Question: I need to calculate the total number of weeks in a year in a culture-aware manner. So far I only found solutions that counted the number of days in a year (365/366) and divided it by 7. That is simply wrong because the year can begin in the last day of a week but that would still account for a week.
I am curios if there is support for this in .NET
---
Later edit : here's why the "365/7" doesn't work :

Notice how the first week starts on a Wednesday (Mi is short for Miercuri - Wednesday in Romanian). Using the 365/7 method these 5 days would count for 0.7 weeks whereas I need to have them counted as one week.
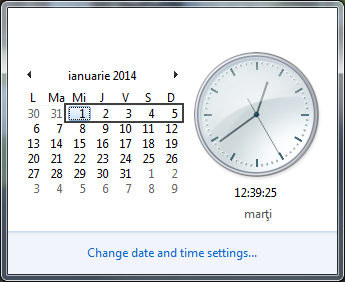
Answer: This should work:
'''
public static int GetWeeksInYearIso8601(int year, CultureInfo ci)
{
var lastDay = new DateTime(year, 12, 31);
DayOfWeek day = ci.Calendar.GetDayOfWeek(lastDay);
DateTimeFormatInfo dtf = ci.DateTimeFormat;
if (dtf.CalendarWeekRule == CalendarWeekRule.FirstFourDayWeek)
{
if (day >= DayOfWeek.Monday && day <= DayOfWeek.Wednesday)
{
lastDay = lastDay.AddDays(-7);
}
}
else if (dtf.CalendarWeekRule == CalendarWeekRule.FirstFullWeek)
{
if (day > dtf.FirstDayOfWeek)
{
lastDay = lastDay.AddDays(-7);
}
}
return ci.Calendar.GetWeekOfYear(lastDay, dtf.CalendarWeekRule, dtf.FirstDayOfWeek);
}
'''
Example:
'''
var germanSampleCulture = CultureInfo.CreateSpecificCulture("de-DE");
int weeksInYear = GetWeeksInYearIso8601(2013, germanSampleCulture); // 52
'''
Test with all cultures:
'''
CultureInfo[] cultures = CultureInfo.GetCultures(CultureTypes.AllCultures & ~CultureTypes.NeutralCultures);
foreach (CultureInfo culture in cultures)
{
Console.WriteLine("Culture: {0} ({1}) Weeks: {2}",
culture.DisplayName,
culture.ToString(),
GetWeeksInYearIso8601(2013, culture));
}
'''
Output:
'''
Culture: Bulgarian (bg) Weeks: 53
Culture: Catalan (ca) Weeks: 53
Culture: Chinese (Simplified) (zh-Hans) Weeks: 53
Culture: Czech (cs) Weeks: 53
Culture: Danish (da) Weeks: 52
Culture: German (de) Weeks: 52
Culture: Greek (el) Weeks: 53
Culture: English (en) Weeks: 53
Culture: Spanish (es) Weeks: 53
Culture: Finnish (fi) Weeks: 52
Culture: French (fr) Weeks: 53
Culture: Hebrew (he) Weeks: 53
Culture: Hungarian (hu) Weeks: 53
Culture: Icelandic (is) Weeks: 52
Culture: Italian (it) Weeks: 52
Culture: Japanese (ja) Weeks: 53
Culture: Korean (ko) Weeks: 53
Culture: Dutch (nl) Weeks: 52
Culture: Norwegian (no) Weeks: 52
Culture: Polish (pl) Weeks: 52
Culture: Portuguese (pt) Weeks: 53
Culture: Romansh (rm) Weeks: 52
Culture: Romanian (ro) Weeks: 53
Culture: Russian (ru) Weeks: 53
Culture: Croatian (hr) Weeks: 53
Culture: Slovak (sk) Weeks: 53
Culture: Albanian (sq) Weeks: 53
Culture: Swedish (sv) Weeks: 52
Culture: Thai (th) Weeks: 53
Culture: Turkish (tr) Weeks: 53
Culture: Urdu (ur) Weeks: 52
Culture: Indonesian (id) Weeks: 53
Culture: Ukrainian (uk) Weeks: 53
Culture: Belarusian (be) Weeks: 53
Culture: Slovenian (sl) Weeks: 53
Culture: Estonian (et) Weeks: 52
Culture: Latvian (lv) Weeks: 52
Culture: Lithuanian (lt) Weeks: 53
Culture: Tajik (tg) Weeks: 53
Culture: Persian (fa) Weeks: 53
Culture: Vietnamese (vi) Weeks: 53
Culture: Armenian (hy) Weeks: 53
Culture: Azeri (az) Weeks: 53
Culture: Basque (eu) Weeks: 53
Culture: Upper Sorbian (hsb) Weeks: 52
Culture: Macedonian (FYROM) (mk) Weeks: 52
Culture: Setswana (tn) Weeks: 53
Culture: isiXhosa (xh) Weeks: 53
Culture: isiZulu (zu) Weeks: 53
Culture: Afrikaans (af) Weeks: 53
Culture: Georgian (ka) Weeks: 53
Culture: Faroese (fo) Weeks: 52
Culture: Hindi (hi) Weeks: 53
Culture: Maltese (mt) Weeks: 53
Culture: Sami (Northern) (se) Weeks: 52
Culture: Irish (ga) Weeks: 53
Culture: Malay (ms) Weeks: 53
Culture: Kazakh (kk) Weeks: 53
Culture: Kyrgyz (ky) Weeks: 53
Culture: Kiswahili (sw) Weeks: 53
Culture: Turkmen (tk) Weeks: 53
Culture: Uzbek (uz) Weeks: 53
Culture: Tatar (tt) Weeks: 53
Culture: Bengali (bn) Weeks: 53
Culture: Punjabi (pa) Weeks: 53
Culture: Gujarati (gu) Weeks: 53
Culture: Oriya (or) Weeks: 53
Culture: Tamil (ta) Weeks: 53
Culture: Telugu (te) Weeks: 53
Culture: Kannada (kn) Weeks: 53
Culture: Malayalam (ml) Weeks: 53
Culture: Assamese (as) Weeks: 52
Culture: Marathi (mr) Weeks: 53
Culture: Sanskrit (sa) Weeks: 53
Culture: Mongolian (mn) Weeks: 53
Culture: Tibetan (bo) Weeks: 53
Culture: Welsh (cy) Weeks: 53
Culture: Khmer (km) Weeks: 52
Culture: Lao (lo) Weeks: 53
Culture: Galician (gl) Weeks: 53
Culture: Konkani (kok) Weeks: 53
Culture: Syriac (syr) Weeks: 53
Culture: Sinhala (si) Weeks: 53
Culture: Inuktitut (iu) Weeks: 53
Culture: Amharic (am) Weeks: 53
Culture: Tamazight (tzm) Weeks: 53
Culture: Nepali (ne) Weeks: 53
Culture: Frisian (fy) Weeks: 52
Culture: Filipino (fil) Weeks: 53
Culture: Hausa (ha) Weeks: 53
Culture: Yoruba (yo) Weeks: 53
Culture: Quechua (quz) Weeks: 53
Culture: Sesotho sa Leboa (nso) Weeks: 53
Culture: Bashkir (ba) Weeks: 53
Culture: Luxembourgish (lb) Weeks: 53
Culture: Greenlandic (kl) Weeks: 52
Culture: Igbo (ig) Weeks: 53
Culture: Yi (ii) Weeks: 53
Culture: Mapudungun (arn) Weeks: 53
Culture: Mohawk (moh) Weeks: 53
Culture: Breton (br) Weeks: 53
Culture: Invariant Language (Invariant Country) () Weeks: 53
Culture: Uyghur (ug) Weeks: 53
Culture: Maori (mi) Weeks: 53
Culture: Occitan (oc) Weeks: 53
Culture: Corsican (co) Weeks: 53
Culture: Alsatian (gsw) Weeks: 53
Culture: Yakut (sah) Weeks: 53
Culture: K'iche (qut) Weeks: 53
Culture: Kinyarwanda (rw) Weeks: 53
Culture: Wolof (wo) Weeks: 53
Culture: Scottish Gaelic (gd) Weeks: 53
Culture: Bulgarian (Bulgaria) (bg-BG) Weeks: 53
Culture: Catalan (Catalan) (ca-ES) Weeks: 53
Culture: Chinese (Traditional, Taiwan) (zh-TW) Weeks: 53
Culture: Czech (Czech Republic) (cs-CZ) Weeks: 53
Culture: Danish (Denmark) (da-DK) Weeks: 52
Culture: German (Germany) (de-DE) Weeks: 52
Culture: Greek (Greece) (el-GR) Weeks: 53
Culture: English (United States) (en-US) Weeks: 53
Culture: Finnish (Finland) (fi-FI) Weeks: 52
Culture: French (France) (fr-FR) Weeks: 53
Culture: Hebrew (Israel) (he-IL) Weeks: 53
Culture: Hungarian (Hungary) (hu-HU) Weeks: 53
Culture: Icelandic (Iceland) (is-IS) Weeks: 52
Culture: Italian (Italy) (it-IT) Weeks: 52
Culture: Japanese (Japan) (ja-JP) Weeks: 53
Culture: Korean (Korea) (ko-KR) Weeks: 53
Culture: Dutch (Netherlands) (nl-NL) Weeks: 52
Culture: Norwegian, Bokmal (Norway) (nb-NO) Weeks: 52
Culture: Polish (Poland) (pl-PL) Weeks: 52
Culture: Portuguese (Brazil) (pt-BR) Weeks: 53
Culture: Romansh (Switzerland) (rm-CH) Weeks: 52
Culture: Romanian (Romania) (ro-RO) Weeks: 53
Culture: Russian (Russia) (ru-RU) Weeks: 53
Culture: Croatian (Croatia) (hr-HR) Weeks: 53
Culture: Slovak (Slovakia) (sk-SK) Weeks: 53
Culture: Albanian (Albania) (sq-AL) Weeks: 53
Culture: Swedish (Sweden) (sv-SE) Weeks: 52
Culture: Thai (Thailand) (th-TH) Weeks: 53
Culture: Turkish (Turkey) (tr-TR) Weeks: 53
Culture: Urdu (Islamic Republic of Pakistan) (ur-PK) Weeks: 52
Culture: Indonesian (Indonesia) (id-ID) Weeks: 53
Culture: Ukrainian (Ukraine) (uk-UA) Weeks: 53
Culture: Belarusian (Belarus) (be-BY) Weeks: 53
Culture: Slovenian (Slovenia) (sl-SI) Weeks: 53
Culture: Estonian (Estonia) (et-EE) Weeks: 52
Culture: Latvian (Latvia) (lv-LV) Weeks: 52
Culture: Lithuanian (Lithuania) (lt-LT) Weeks: 53
Culture: Tajik (Cyrillic, Tajikistan) (tg-Cyrl-TJ) Weeks: 53
Culture: Persian (fa-IR) Weeks: 53
Culture: Vietnamese (Vietnam) (vi-VN) Weeks: 53
Culture: Armenian (Armenia) (hy-AM) Weeks: 53
Culture: Azeri (Latin, Azerbaijan) (az-Latn-AZ) Weeks: 53
Culture: Basque (Basque) (eu-ES) Weeks: 53
Culture: Upper Sorbian (Germany) (hsb-DE) Weeks: 52
Culture: Macedonian (Former Yugoslav Republic of Macedonia) (mk-MK) Weeks: 52
Culture: Setswana (South Africa) (tn-ZA) Weeks: 53
Culture: isiXhosa (South Africa) (xh-ZA) Weeks: 53
Culture: isiZulu (South Africa) (zu-ZA) Weeks: 53
Culture: Afrikaans (South Africa) (af-ZA) Weeks: 53
Culture: Georgian (Georgia) (ka-GE) Weeks: 53
Culture: Faroese (Faroe Islands) (fo-FO) Weeks: 52
Culture: Hindi (India) (hi-IN) Weeks: 53
Culture: Maltese (Malta) (mt-MT) Weeks: 53
Culture: Sami, Northern (Norway) (se-NO) Weeks: 52
Culture: Malay (Malaysia) (ms-MY) Weeks: 53
Culture: Kazakh (Kazakhstan) (kk-KZ) Weeks: 53
Culture: Kyrgyz (Kyrgyzstan) (ky-KG) Weeks: 53
Culture: Kiswahili (Kenya) (sw-KE) Weeks: 53
Culture: Turkmen (Turkmenistan) (tk-TM) Weeks: 53
Culture: Uzbek (Latin, Uzbekistan) (uz-Latn-UZ) Weeks: 53
Culture: Tatar (Russia) (tt-RU) Weeks: 53
Culture: Bengali (India) (bn-IN) Weeks: 53
Culture: Punjabi (India) (pa-IN) Weeks: 53
Culture: Gujarati (India) (gu-IN) Weeks: 53
Culture: Oriya (India) (or-IN) Weeks: 53
Culture: Tamil (India) (ta-IN) Weeks: 53
Culture: Telugu (India) (te-IN) Weeks: 53
Culture: Kannada (India) (kn-IN) Weeks: 53
Culture: Malayalam (India) (ml-IN) Weeks: 53
Culture: Assamese (India) (as-IN) Weeks: 52
Culture: Marathi (India) (mr-IN) Weeks: 53
Culture: Sanskrit (India) (sa-IN) Weeks: 53
Culture: Mongolian (Cyrillic, Mongolia) (mn-MN) Weeks: 53
Culture: Tibetan (PRC) (bo-CN) Weeks: 53
Culture: Welsh (United Kingdom) (cy-GB) Weeks: 53
Culture: Khmer (Cambodia) (km-KH) Weeks: 52
Culture: Lao (Lao P.D.R.) (lo-LA) Weeks: 53
Culture: Galician (Galician) (gl-ES) Weeks: 53
Culture: Konkani (India) (kok-IN) Weeks: 53
Culture: Syriac (Syria) (syr-SY) Weeks: 53
Culture: Sinhala (Sri Lanka) (si-LK) Weeks: 53
Culture: Inuktitut (Syllabics, Canada) (iu-Cans-CA) Weeks: 53
Culture: Amharic (Ethiopia) (am-ET) Weeks: 53
Culture: Nepali (Nepal) (ne-NP) Weeks: 53
Culture: Frisian (Netherlands) (fy-NL) Weeks: 52
Culture: Filipino (Philippines) (fil-PH) Weeks: 53
Culture: Hausa (Latin, Nigeria) (ha-Latn-NG) Weeks: 53
Culture: Yoruba (Nigeria) (yo-NG) Weeks: 53
Culture: Quechua (Bolivia) (quz-BO) Weeks: 53
Culture: Sesotho sa Leboa (South Africa) (nso-ZA) Weeks: 53
Culture: Bashkir (Russia) (ba-RU) Weeks: 53
Culture: Luxembourgish (Luxembourg) (lb-LU) Weeks: 53
Culture: Greenlandic (Greenland) (kl-GL) Weeks: 52
Culture: Igbo (Nigeria) (ig-NG) Weeks: 53
Culture: Yi (PRC) (ii-CN) Weeks: 53
Culture: Mapudungun (Chile) (arn-CL) Weeks: 53
Culture: Mohawk (Mohawk) (moh-CA) Weeks: 53
Culture: Breton (France) (br-FR) Weeks: 53
Culture: Uyghur (PRC) (ug-CN) Weeks: 53
Culture: Maori (New Zealand) (mi-NZ) Weeks: 53
Culture: Occitan (France) (oc-FR) Weeks: 53
Culture: Corsican (France) (co-FR) Weeks: 53
Culture: Alsatian (France) (gsw-FR) Weeks: 53
Culture: Yakut (Russia) (sah-RU) Weeks: 53
Culture: K'iche (Guatemala) (qut-GT) Weeks: 53
Culture: Kinyarwanda (Rwanda) (rw-RW) Weeks: 53
Culture: Wolof (Senegal) (wo-SN) Weeks: 53
Culture: Scottish Gaelic (United Kingdom) (gd-GB) Weeks: 53
Culture: Arabic (Iraq) (ar-IQ) Weeks: 53
Culture: Chinese (Simplified, PRC) (zh-CN) Weeks: 53
Culture: German (Switzerland) (de-CH) Weeks: 52
Culture: English (United Kingdom) (en-GB) Weeks: 53
Culture: Spanish (Mexico) (es-MX) Weeks: 53
Culture: French (Belgium) (fr-BE) Weeks: 53
Culture: Italian (Switzerland) (it-CH) Weeks: 52
Culture: Dutch (Belgium) (nl-BE) Weeks: 53
Culture: Norwegian, Nynorsk (Norway) (nn-NO) Weeks: 52
Culture: Portuguese (Portugal) (pt-PT) Weeks: 53
Culture: Serbian (Latin, Serbia and Montenegro (Former)) (sr-Latn-CS) Weeks: 53
Culture: Swedish (Finland) (sv-FI) Weeks: 52
Culture: Azeri (Cyrillic, Azerbaijan) (az-Cyrl-AZ) Weeks: 53
Culture: Lower Sorbian (Germany) (dsb-DE) Weeks: 52
Culture: Sami, Northern (Sweden) (se-SE) Weeks: 52
Culture: Irish (Ireland) (ga-IE) Weeks: 53
Culture: Malay (Brunei Darussalam) (ms-BN) Weeks: 53
Culture: Uzbek (Cyrillic, Uzbekistan) (uz-Cyrl-UZ) Weeks: 53
Culture: Bengali (Bangladesh) (bn-BD) Weeks: 53
Culture: Mongolian (Traditional Mongolian, PRC) (mn-Mong-CN) Weeks: 53
Culture: Inuktitut (Latin, Canada) (iu-Latn-CA) Weeks: 53
Culture: Tamazight (Latin, Algeria) (tzm-Latn-DZ) Weeks: 53
Culture: Quechua (Ecuador) (quz-EC) Weeks: 53
Culture: Arabic (Egypt) (ar-EG) Weeks: 53
Culture: Chinese (Traditional, Hong Kong S.A.R.) (zh-HK) Weeks: 53
Culture: German (Austria) (de-AT) Weeks: 53
Culture: English (Australia) (en-AU) Weeks: 53
Culture: Spanish (Spain) (es-ES) Weeks: 53
Culture: French (Canada) (fr-CA) Weeks: 53
Culture: Serbian (Cyrillic, Serbia and Montenegro (Former)) (sr-Cyrl-CS) Weeks: 53
Culture: Sami, Northern (Finland) (se-FI) Weeks: 52
Culture: Quechua (Peru) (quz-PE) Weeks: 53
Culture: Arabic (Libya) (ar-LY) Weeks: 53
Culture: Chinese (Simplified, Singapore) (zh-SG) Weeks: 53
Culture: German (Luxembourg) (de-LU) Weeks: 52
Culture: English (Canada) (en-CA) Weeks: 53
Culture: Spanish (Guatemala) (es-GT) Weeks: 53
Culture: French (Switzerland) (fr-CH) Weeks: 52
Culture: Croatian (Latin, Bosnia and Herzegovina) (hr-BA) Weeks: 53
Culture: Sami, Lule (Norway) (smj-NO) Weeks: 52
Culture: Arabic (Algeria) (ar-DZ) Weeks: 53
Culture: Chinese (Traditional, Macao S.A.R.) (zh-MO) Weeks: 53
Culture: German (Liechtenstein) (de-LI) Weeks: 52
Culture: English (New Zealand) (en-NZ) Weeks: 53
Culture: Spanish (Costa Rica) (es-CR) Weeks: 53
Culture: French (Luxembourg) (fr-LU) Weeks: 53
Culture: Bosnian (Latin, Bosnia and Herzegovina) (bs-Latn-BA) Weeks: 53
Culture: Sami, Lule (Sweden) (smj-SE) Weeks: 52
Culture: Arabic (Morocco) (ar-MA) Weeks: 53
Culture: English (Ireland) (en-IE) Weeks: 53
Culture: Spanish (Panama) (es-PA) Weeks: 53
Culture: French (Monaco) (fr-MC) Weeks: 53
Culture: Serbian (Latin, Bosnia and Herzegovina) (sr-Latn-BA) Weeks: 53
Culture: Sami, Southern (Norway) (sma-NO) Weeks: 52
Culture: Arabic (Tunisia) (ar-TN) Weeks: 53
Culture: English (South Africa) (en-ZA) Weeks: 53
Culture: Spanish (Dominican Republic) (es-DO) Weeks: 53
Culture: Serbian (Cyrillic, Bosnia and Herzegovina) (sr-Cyrl-BA) Weeks: 53
Culture: Sami, Southern (Sweden) (sma-SE) Weeks: 52
Culture: Arabic (Oman) (ar-OM) Weeks: 53
Culture: English (Jamaica) (en-JM) Weeks: 53
Culture: Spanish (Bolivarian Republic of Venezuela) (es-VE) Weeks: 53
Culture: Bosnian (Cyrillic, Bosnia and Herzegovina) (bs-Cyrl-BA) Weeks: 53
Culture: Sami, Skolt (Finland) (sms-FI) Weeks: 52
Culture: Arabic (Yemen) (ar-YE) Weeks: 53
Culture: English (Caribbean) (en-029) Weeks: 53
Culture: Spanish (Colombia) (es-CO) Weeks: 53
Culture: Serbian (Latin, Serbia) (sr-Latn-RS) Weeks: 53
Culture: Sami, Inari (Finland) (smn-FI) Weeks: 52
Culture: Arabic (Syria) (ar-SY) Weeks: 53
Culture: English (Belize) (en-BZ) Weeks: 53
Culture: Spanish (Peru) (es-PE) Weeks: 53
Culture: Serbian (Cyrillic, Serbia) (sr-Cyrl-RS) Weeks: 53
Culture: Arabic (Jordan) (ar-JO) Weeks: 53
Culture: English (Trinidad and Tobago) (en-TT) Weeks: 53
Culture: Spanish (Argentina) (es-AR) Weeks: 53
Culture: Serbian (Latin, Montenegro) (sr-Latn-ME) Weeks: 53
Culture: Arabic (Lebanon) (ar-LB) Weeks: 53
Culture: English (Zimbabwe) (en-ZW) Weeks: 53
Culture: Spanish (Ecuador) (es-EC) Weeks: 53
Culture: Serbian (Cyrillic, Montenegro) (sr-Cyrl-ME) Weeks: 53
Culture: Arabic (Kuwait) (ar-KW) Weeks: 53
Culture: English (Republic of the Philippines) (en-PH) Weeks: 53
Culture: Spanish (Chile) (es-CL) Weeks: 53
Culture: Arabic (U.A.E.) (ar-AE) Weeks: 53
Culture: Spanish (Uruguay) (es-UY) Weeks: 53
Culture: Arabic (Bahrain) (ar-BH) Weeks: 53
Culture: Spanish (Paraguay) (es-PY) Weeks: 53
Culture: Arabic (Qatar) (ar-QA) Weeks: 53
Culture: English (India) (en-IN) Weeks: 53
Culture: Spanish (Bolivia) (es-BO) Weeks: 53
Culture: English (Malaysia) (en-MY) Weeks: 53
Culture: Spanish (El Salvador) (es-SV) Weeks: 53
Culture: English (Singapore) (en-SG) Weeks: 53
Culture: Spanish (Honduras) (es-HN) Weeks: 53
Culture: Spanish (Nicaragua) (es-NI) Weeks: 53
Culture: Spanish (Puerto Rico) (es-PR) Weeks: 53
Culture: Spanish (United States) (es-US) Weeks: 53
Culture: Bosnian (Cyrillic) (bs-Cyrl) Weeks: 53
Culture: Bosnian (Latin) (bs-Latn) Weeks: 53
Culture: Serbian (Cyrillic) (sr-Cyrl) Weeks: 53
Culture: Serbian (Latin) (sr-Latn) Weeks: 53
Culture: Sami (Inari) (smn) Weeks: 52
Culture: Azeri (Cyrillic) (az-Cyrl) Weeks: 53
Culture: Sami (Skolt) (sms) Weeks: 52
Culture: Chinese (zh) Weeks: 53
Culture: Norwegian (Nynorsk) (nn) Weeks: 52
Culture: Bosnian (bs) Weeks: 53
Culture: Azeri (Latin) (az-Latn) Weeks: 53
Culture: Sami (Southern) (sma) Weeks: 52
Culture: Uzbek (Cyrillic) (uz-Cyrl) Weeks: 53
Culture: Mongolian (Cyrillic) (mn-Cyrl) Weeks: 53
Culture: Inuktitut (Syllabics) (iu-Cans) Weeks: 53
Culture: Chinese (Traditional) (zh-Hant) Weeks: 53
Culture: Norwegian (Bokmal) (nb) Weeks: 52
Culture: Serbian (sr) Weeks: 53
Culture: Tajik (Cyrillic) (tg-Cyrl) Weeks: 53
Culture: Lower Sorbian (dsb) Weeks: 52
Culture: Sami (Lule) (smj) Weeks: 52
Culture: Uzbek (Latin) (uz-Latn) Weeks: 53
Culture: Mongolian (Traditional Mongolian) (mn-Mong) Weeks: 53
Culture: Inuktitut (Latin) (iu-Latn) Weeks: 53
Culture: Tamazight (Latin) (tzm-Latn) Weeks: 53
Culture: Hausa (Latin) (ha-Latn) Weeks: 53
'''